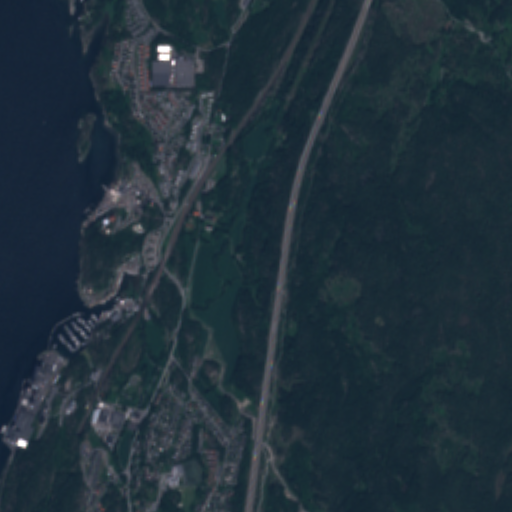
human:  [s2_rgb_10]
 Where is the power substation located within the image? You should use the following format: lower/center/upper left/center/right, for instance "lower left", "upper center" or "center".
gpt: The power substation is located in the lower center of the image.
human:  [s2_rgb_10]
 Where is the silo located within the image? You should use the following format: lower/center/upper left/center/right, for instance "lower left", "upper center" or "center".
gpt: The silo is located in the center left of the image.
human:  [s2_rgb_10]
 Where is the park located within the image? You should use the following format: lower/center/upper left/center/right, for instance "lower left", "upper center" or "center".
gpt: There is no park in the image.